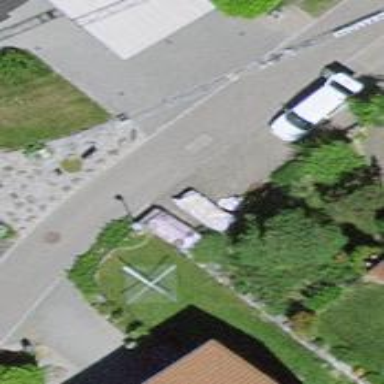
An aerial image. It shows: Residential road without sidewalk.